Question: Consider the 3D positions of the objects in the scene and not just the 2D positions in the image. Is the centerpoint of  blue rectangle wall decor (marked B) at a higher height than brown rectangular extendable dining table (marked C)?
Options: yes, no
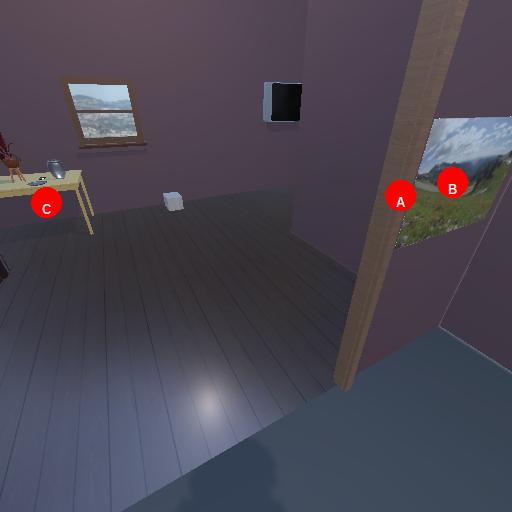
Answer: yes